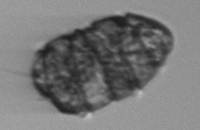
Label: Margalefidinium